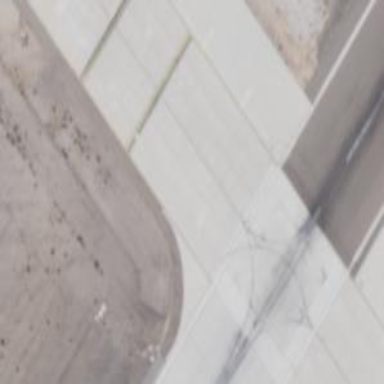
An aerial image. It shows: Apron at the airport.